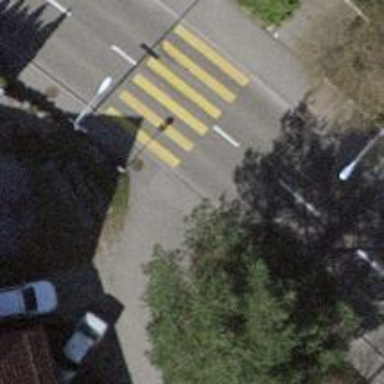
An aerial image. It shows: Unmarked crossing with traffic calming table.